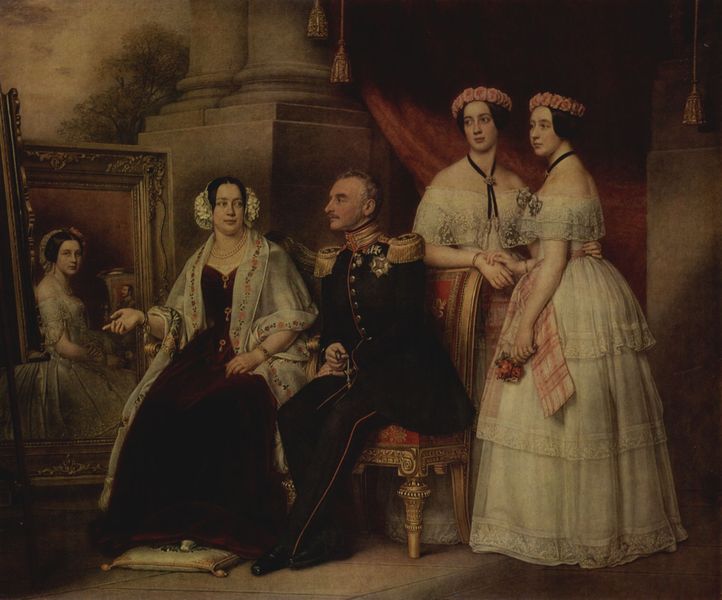
Titel: Familienporträt des Herzogs Joseph von Sachsen-Altenburg
Künstler: Joseph Karl Stieler
Standort: Sankt Petersburg
Institution: Eremitage
Schlagwörter: baum, dunkel, gemälde, gruppe, hand, himmel, mann, umhang, weiß, frauen, menschen, ocker, sitzen, abend, blume, blumen, braun, frau, geste, hell, kleid, kleider, pfeiler, raum, schwarz, stuhl, säule, säulen, zimmer, ölbild, dame, gürtel, rosen, rot, schal, haube, malerei, anzug, wand, haarschmuck, kragen, rahmen, sockel, spitze, bild, bildnis, gruppenbildnis, gruppenportrait, gruppenporträt, innenraum, portrait, porträt, rückenlehne, spiegel, vorhang, öl, boden, gold, haare, interieur, reich, schnüre, sessel, adel, eltern, familie, familienbildnis, familienporträt, klassizismus, mutter, paar, spitzen, tochter, vater, krone, rosa, kamin, kinder, spanien, zwei, halsband, tüll, kette, hocker, friedrich, kaiser, kissen, könig, thron, polster, draperie, zofe, strauss, kordel, holzrahmen, rüschen, zeigen, halsschmuck, blumenstrauss, geschwister, schwestern, velasquez, bayern, stern, porträts, portait, militär, uniform, ketten, soldat, epauletten, leinwand, offizier, orden, schulterklappen, herrscher, kranz, gruppenbild, betrachten, biedermeier, ehepaar, doppelsäulen, portät, stuhlbein, general, assis, chaise, blumenkranz, krnaz, königin, kränze, basis, monarchie, bild im bild, steinboden, rosenkranz, töchter, zofen, preußen, quasten, allemand, wilhelm, kronen, bekränzt, colonnes, mexiko, tasseln, zeigegestus, zwillinge, tableau, graz, schulterpolster, herzogin, costumes, portugal, ahnenbilder, königshaus, kränzchen, auftraggeber, chloss, robes, ade, debout, uniforme, famille, schulterpassen, mann bart, fusskissen, granz, juwelen, kleier, kaufmann, empereur, gesellschat, ampuletten, architekturs, kopfhäubchen, rüschenkleid, spitzenüberwurf, sesseel, jumelles, couronnes de fleurs